Question: I am developing a quiz application and I am currently doing the test page.
I am planning to display all the questions on a single page and display question numbers in a table on the left side so that candidates can use to navigate to the questions.
But I want that table to be visible always. I mean I want it as a fixed element. But unfortunately when the number of questions is high, the table overflows out of the view and I am not able to see the bottom parts.
Is there anyway to make that div fixed as well as provide a scroll bar for the contents of that div?
Here is a screen shot:

I am using "affix" class of bootstrap to do the div fixing.
Here's is the mark up:
'''
<div class="row">
<div class="span3">
<table class="table table-condensed bs-docs-sidenav affix">
<caption><strong>Questions Navigation</strong></caption>
<% @q_array.each do |row|%>
<tr>
<% row.each do |qn| %>
<td style="text-align: center;"><%= link_to qn,"#",:class=>"btn btn-inverse"%></td>
<%end%>
</tr>
<%end%>
</table>
</div>
<div class="span9">
<%= @questions.keys[0] %>
<%= @questions.values[0][1] %>
<%=@questions %>
<%=@q_array%>
</div>
</div>
'''
'.bs-docs-sidenav' is a css class I took from bootstrap docs pages. It sets width and border rouding.
Thanks in advance
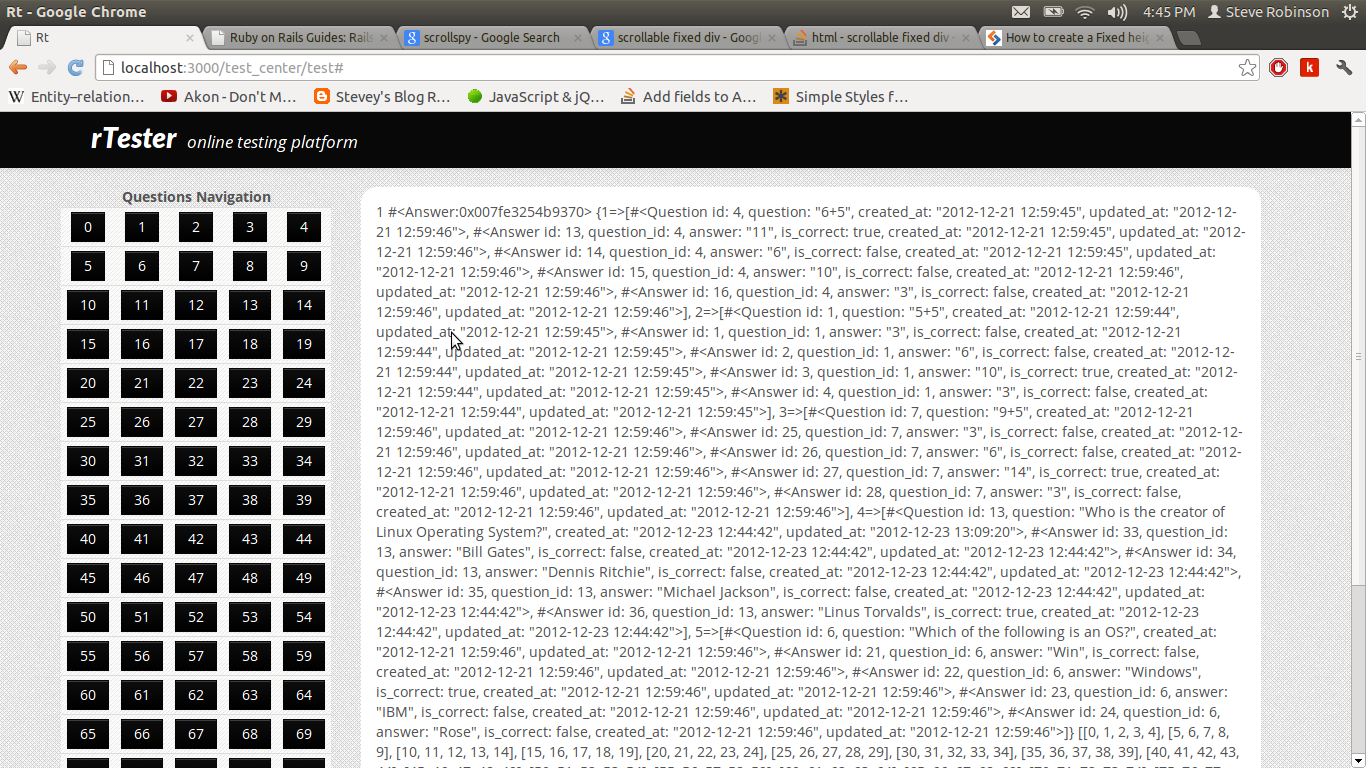
Answer: Set a 'height' to your 'div' and the property 'overflow:scroll'.